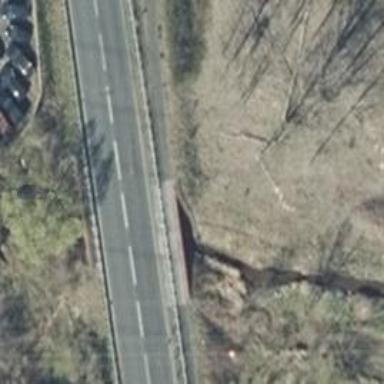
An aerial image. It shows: Path on asphalt surface with bridge.